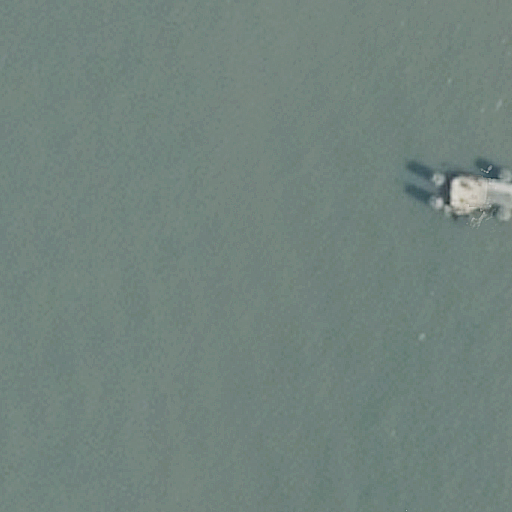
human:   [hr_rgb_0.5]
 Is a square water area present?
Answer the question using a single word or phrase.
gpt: no

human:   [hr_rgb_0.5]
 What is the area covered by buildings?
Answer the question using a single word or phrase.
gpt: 0m2

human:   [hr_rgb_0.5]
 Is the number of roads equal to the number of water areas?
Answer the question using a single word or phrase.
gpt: no

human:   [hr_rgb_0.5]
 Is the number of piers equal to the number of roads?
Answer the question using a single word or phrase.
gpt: no

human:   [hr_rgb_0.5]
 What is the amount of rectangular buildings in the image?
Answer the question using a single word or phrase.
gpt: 0

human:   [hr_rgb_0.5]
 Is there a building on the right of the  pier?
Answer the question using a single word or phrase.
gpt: no

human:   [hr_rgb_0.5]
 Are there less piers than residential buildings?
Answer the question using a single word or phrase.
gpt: no

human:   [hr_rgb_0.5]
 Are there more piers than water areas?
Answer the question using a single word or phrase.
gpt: no

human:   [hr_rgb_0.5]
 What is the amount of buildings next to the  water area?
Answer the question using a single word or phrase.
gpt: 0

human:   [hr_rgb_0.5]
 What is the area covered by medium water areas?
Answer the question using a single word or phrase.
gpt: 0m2

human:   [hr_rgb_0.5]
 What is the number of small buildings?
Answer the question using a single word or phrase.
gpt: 0

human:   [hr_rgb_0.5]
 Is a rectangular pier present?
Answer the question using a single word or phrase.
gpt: yes

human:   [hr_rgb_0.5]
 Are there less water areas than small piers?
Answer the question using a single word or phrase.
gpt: no

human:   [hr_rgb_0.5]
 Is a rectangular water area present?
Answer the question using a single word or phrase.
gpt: no

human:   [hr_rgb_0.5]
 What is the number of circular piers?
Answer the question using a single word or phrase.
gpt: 0

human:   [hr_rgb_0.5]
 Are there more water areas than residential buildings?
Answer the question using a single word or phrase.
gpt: yes

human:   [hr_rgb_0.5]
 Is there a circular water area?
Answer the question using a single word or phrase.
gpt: no

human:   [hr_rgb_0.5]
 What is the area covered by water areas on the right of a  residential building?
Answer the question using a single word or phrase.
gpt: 0m2

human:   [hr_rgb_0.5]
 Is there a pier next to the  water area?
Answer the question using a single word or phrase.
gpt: yes

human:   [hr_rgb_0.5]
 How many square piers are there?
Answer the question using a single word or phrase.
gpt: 0

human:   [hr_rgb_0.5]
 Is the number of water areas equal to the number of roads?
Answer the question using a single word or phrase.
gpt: no

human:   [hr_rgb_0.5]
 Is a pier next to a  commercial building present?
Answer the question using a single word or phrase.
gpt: no

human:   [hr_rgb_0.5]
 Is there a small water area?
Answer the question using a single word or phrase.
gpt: no

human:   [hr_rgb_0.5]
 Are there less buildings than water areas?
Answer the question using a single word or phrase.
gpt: yes

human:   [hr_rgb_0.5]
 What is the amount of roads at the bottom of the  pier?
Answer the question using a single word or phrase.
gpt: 0

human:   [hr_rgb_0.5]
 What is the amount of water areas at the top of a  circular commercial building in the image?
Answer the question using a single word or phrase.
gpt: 0

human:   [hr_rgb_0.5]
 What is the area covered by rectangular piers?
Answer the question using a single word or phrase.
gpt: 304m2

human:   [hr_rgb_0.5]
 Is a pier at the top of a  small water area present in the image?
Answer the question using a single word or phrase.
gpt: no

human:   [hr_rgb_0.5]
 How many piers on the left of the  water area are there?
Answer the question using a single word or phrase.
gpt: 0

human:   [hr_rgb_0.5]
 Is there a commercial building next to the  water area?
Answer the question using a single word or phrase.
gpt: no

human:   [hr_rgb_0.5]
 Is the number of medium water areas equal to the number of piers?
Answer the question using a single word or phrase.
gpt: no

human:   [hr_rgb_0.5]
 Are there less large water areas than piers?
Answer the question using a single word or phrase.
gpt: no

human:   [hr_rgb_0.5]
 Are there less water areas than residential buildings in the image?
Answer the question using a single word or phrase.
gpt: no

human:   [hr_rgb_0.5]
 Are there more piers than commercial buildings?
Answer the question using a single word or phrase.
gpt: yes

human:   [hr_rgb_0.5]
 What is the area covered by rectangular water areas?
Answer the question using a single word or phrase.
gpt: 0m2

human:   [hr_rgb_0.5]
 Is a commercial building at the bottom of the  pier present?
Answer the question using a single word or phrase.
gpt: no